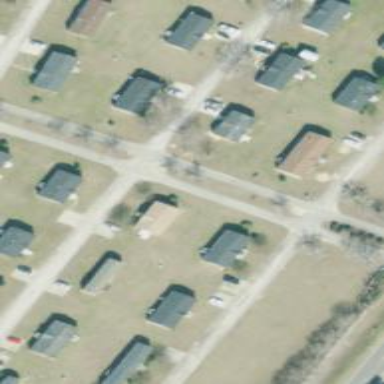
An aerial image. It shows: Residential road.